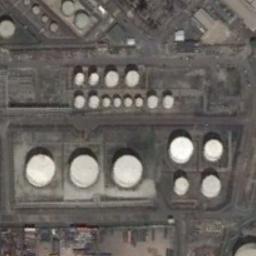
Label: storage_tank